I will show an image sequence of human cooking. I have annotated the images with numbered circles. Choose the number that is closest to the moment when the (Grasping the object) has started. You are a five-time world champion in this game. Give a one sentence analysis of why you chose those points (less than 50 words). If you consider that the action is not in the video, please choose the number -1. Provide your answer at the end in a json file of this format: {"points": []}
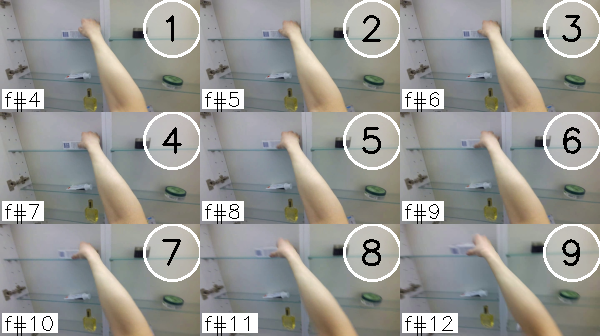
Frame 2 shows the clearest moment of hand-object contact.
{"points": [2]}